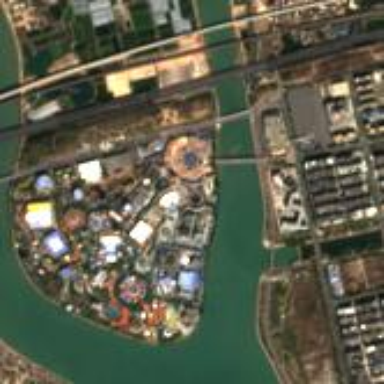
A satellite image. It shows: Theme park.